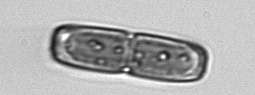
Label: Ephemera